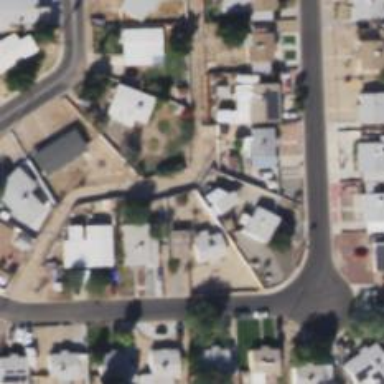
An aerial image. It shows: Alleyway designated as service road.